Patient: sex M, age 38
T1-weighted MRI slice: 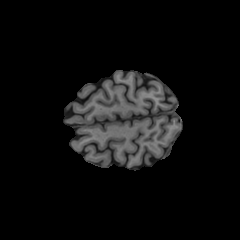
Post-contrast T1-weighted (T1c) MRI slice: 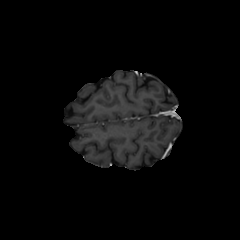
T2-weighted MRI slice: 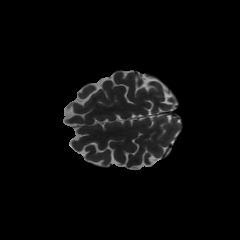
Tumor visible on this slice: no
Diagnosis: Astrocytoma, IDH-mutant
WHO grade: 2